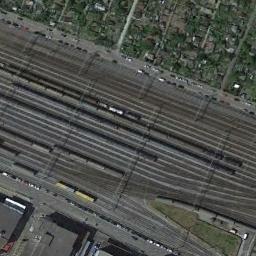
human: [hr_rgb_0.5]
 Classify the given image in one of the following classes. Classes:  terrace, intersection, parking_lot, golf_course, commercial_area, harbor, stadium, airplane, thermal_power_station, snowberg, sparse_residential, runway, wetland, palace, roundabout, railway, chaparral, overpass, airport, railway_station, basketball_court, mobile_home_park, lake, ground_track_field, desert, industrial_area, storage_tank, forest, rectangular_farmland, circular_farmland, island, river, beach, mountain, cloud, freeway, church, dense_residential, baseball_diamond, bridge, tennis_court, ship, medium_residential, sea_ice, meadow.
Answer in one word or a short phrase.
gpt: railway